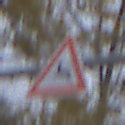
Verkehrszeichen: WildwechselRechts
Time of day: MorningAfternoon
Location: Outdoor (Nature)
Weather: Overcast
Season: NotSpecified
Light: Natural